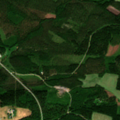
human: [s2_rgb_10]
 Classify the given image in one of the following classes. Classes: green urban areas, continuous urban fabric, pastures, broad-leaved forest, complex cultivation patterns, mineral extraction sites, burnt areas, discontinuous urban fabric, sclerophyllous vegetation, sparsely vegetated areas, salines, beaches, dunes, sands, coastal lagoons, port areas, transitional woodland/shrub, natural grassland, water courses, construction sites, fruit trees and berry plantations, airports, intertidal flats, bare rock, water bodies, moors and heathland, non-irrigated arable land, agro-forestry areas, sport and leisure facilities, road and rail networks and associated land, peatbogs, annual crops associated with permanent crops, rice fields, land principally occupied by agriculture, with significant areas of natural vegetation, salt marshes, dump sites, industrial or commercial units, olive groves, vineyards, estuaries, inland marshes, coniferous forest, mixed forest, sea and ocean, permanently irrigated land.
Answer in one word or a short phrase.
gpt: land principally occupied by agriculture, with significant areas of natural vegetation, coniferous forest, mixed forest